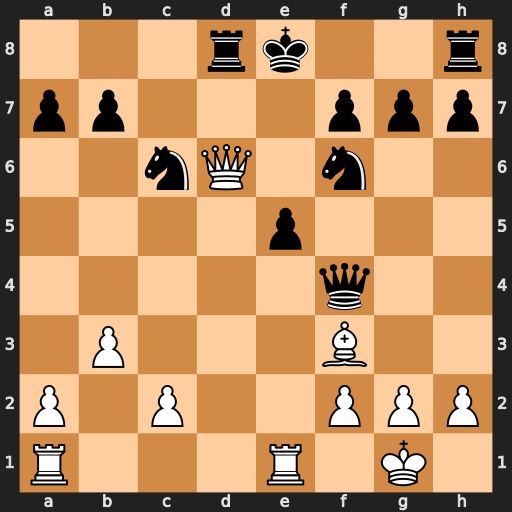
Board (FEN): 3rk2r/pp3ppp/2nQ1n2/4p3/5q2/1P3B2/P1P2PPP/R3R1K1
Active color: w
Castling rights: k
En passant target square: -
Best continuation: Bxc6+ bxc6 Rxe5+ Qxe5 Qxe5+